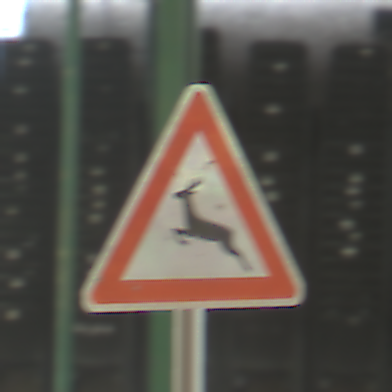
Verkehrszeichen: WildwechselRechts
Umgebung: Roofed, Special
Tageszeit: MorningAfternoon
Wetter: NotSpecified
Licht: Artificial
Jahreszeit: NotSpecified
Kontrast: MediumContrast